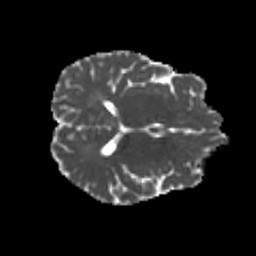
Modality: MD
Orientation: axial
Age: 24
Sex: male
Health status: healthy
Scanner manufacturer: philips
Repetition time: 7.388 s
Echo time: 0.08599 s